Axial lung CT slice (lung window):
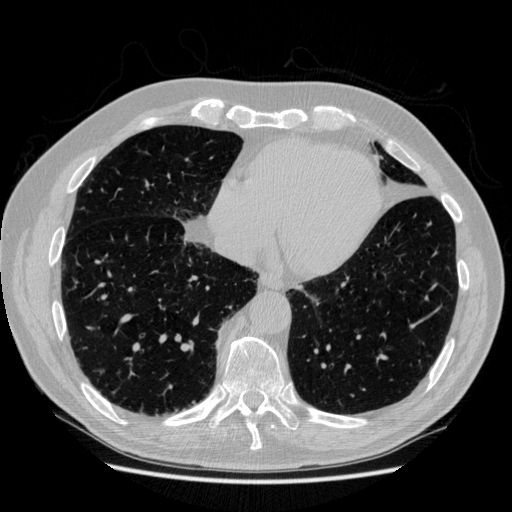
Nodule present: no